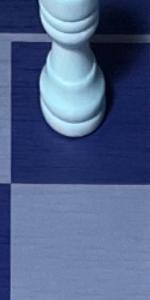
Label: Empty